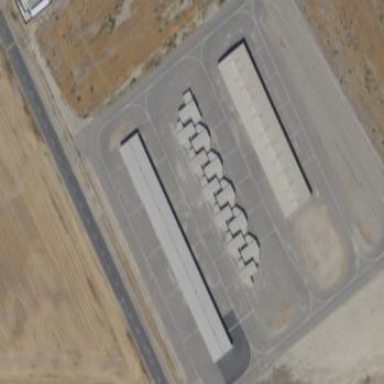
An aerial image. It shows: Hangar located at airport.